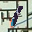
Label: 1